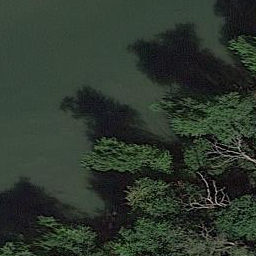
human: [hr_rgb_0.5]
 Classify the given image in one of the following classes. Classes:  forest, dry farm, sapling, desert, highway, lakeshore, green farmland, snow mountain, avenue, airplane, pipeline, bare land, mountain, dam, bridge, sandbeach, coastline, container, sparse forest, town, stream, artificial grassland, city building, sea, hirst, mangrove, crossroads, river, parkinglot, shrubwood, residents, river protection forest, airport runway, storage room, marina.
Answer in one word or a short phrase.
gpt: river protection forest